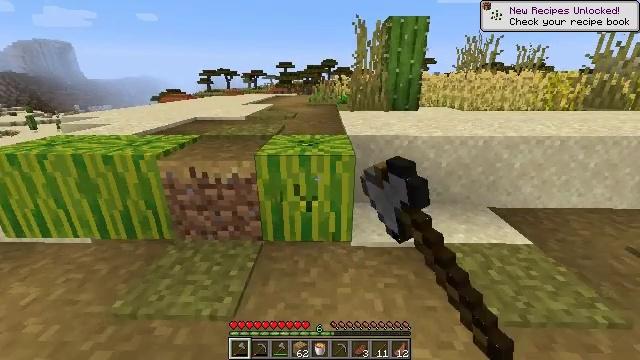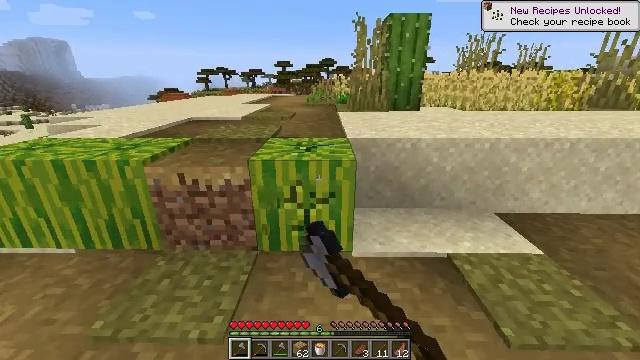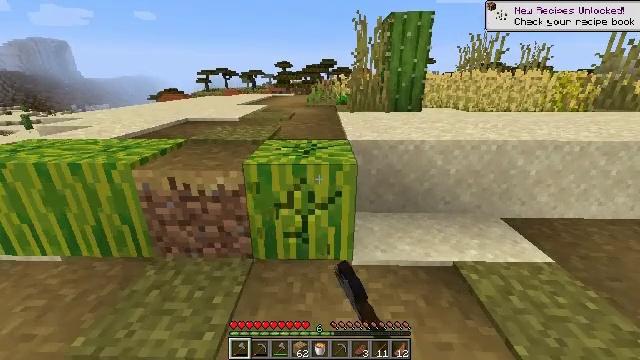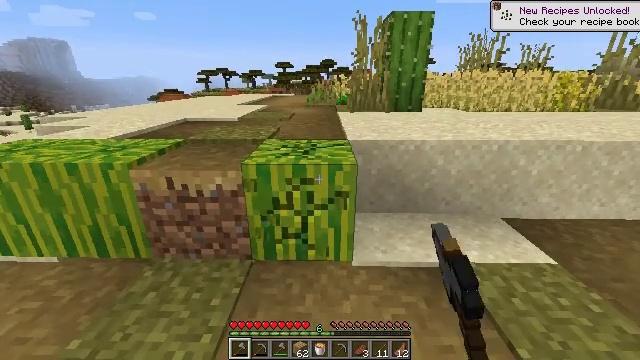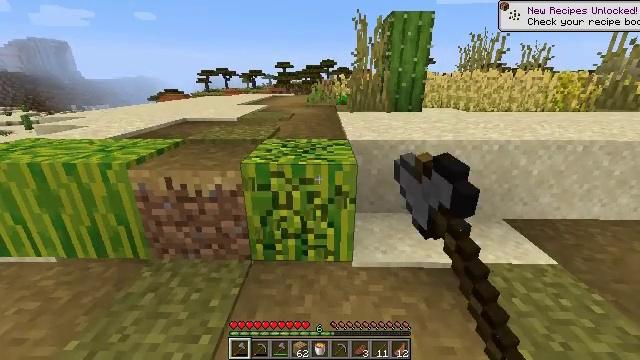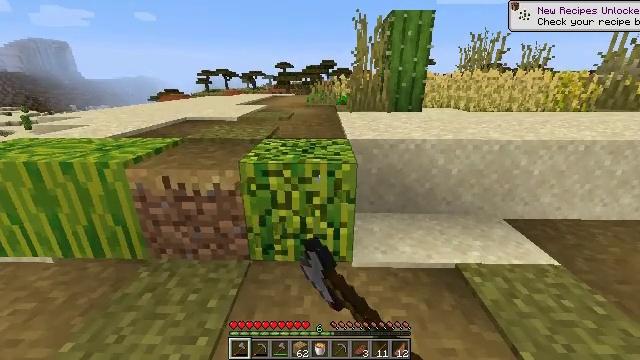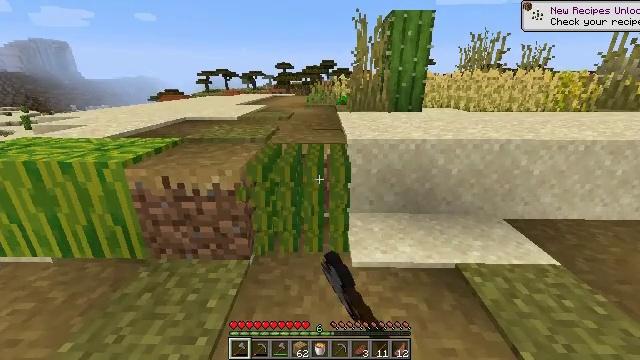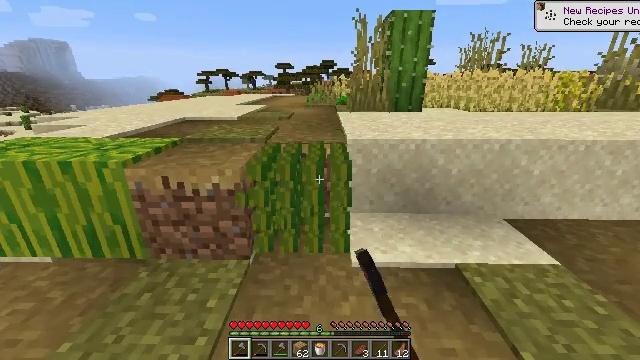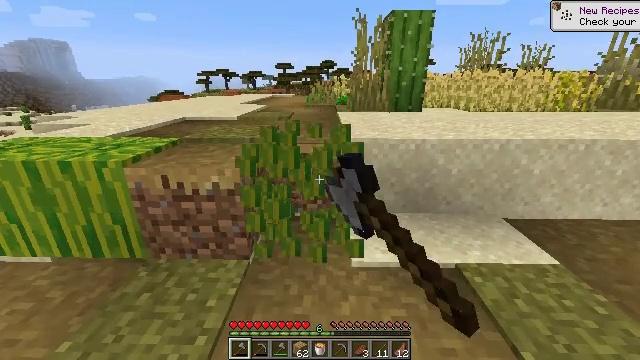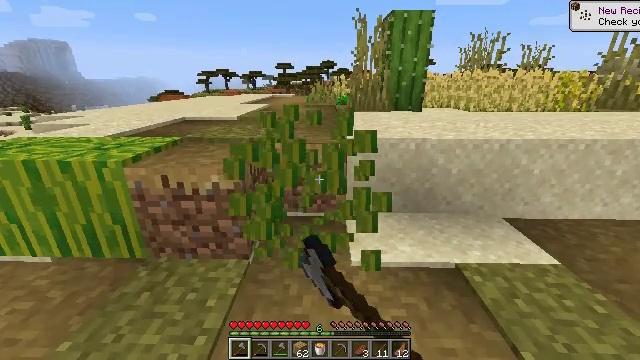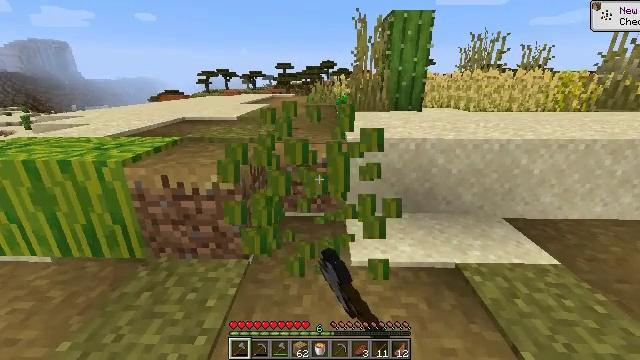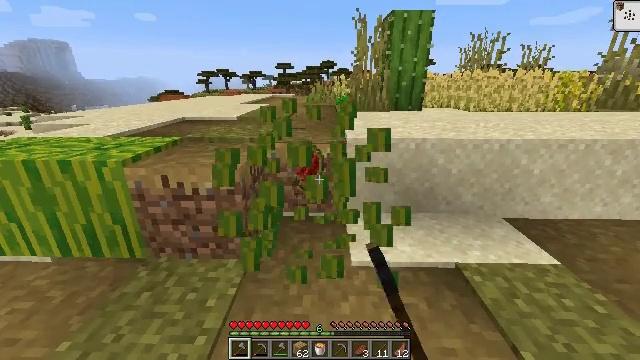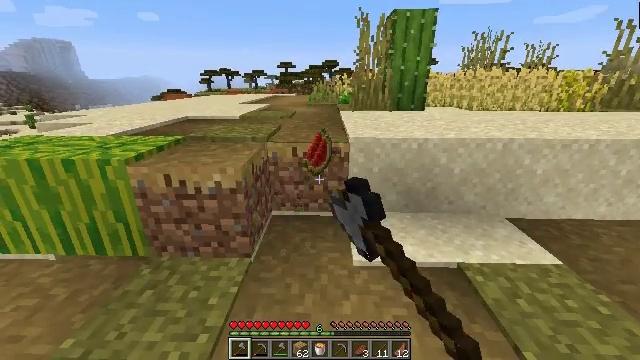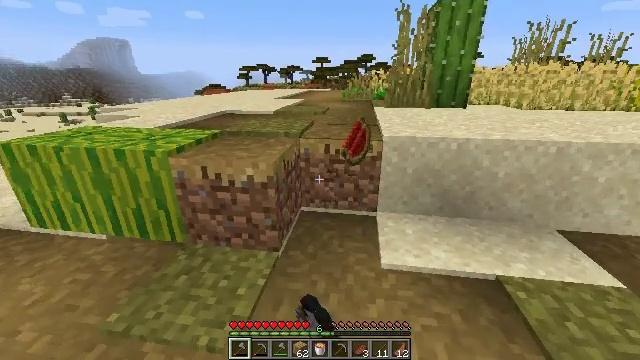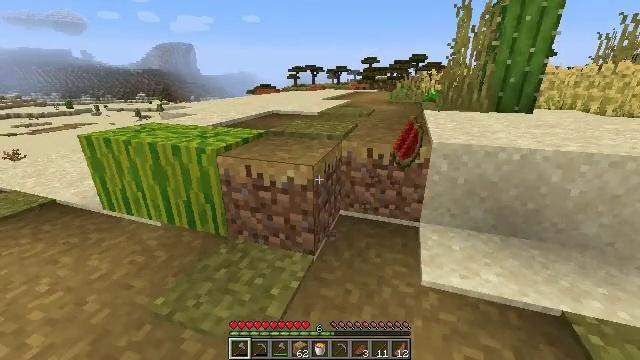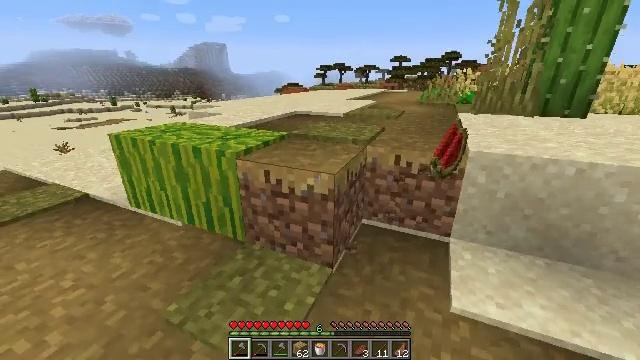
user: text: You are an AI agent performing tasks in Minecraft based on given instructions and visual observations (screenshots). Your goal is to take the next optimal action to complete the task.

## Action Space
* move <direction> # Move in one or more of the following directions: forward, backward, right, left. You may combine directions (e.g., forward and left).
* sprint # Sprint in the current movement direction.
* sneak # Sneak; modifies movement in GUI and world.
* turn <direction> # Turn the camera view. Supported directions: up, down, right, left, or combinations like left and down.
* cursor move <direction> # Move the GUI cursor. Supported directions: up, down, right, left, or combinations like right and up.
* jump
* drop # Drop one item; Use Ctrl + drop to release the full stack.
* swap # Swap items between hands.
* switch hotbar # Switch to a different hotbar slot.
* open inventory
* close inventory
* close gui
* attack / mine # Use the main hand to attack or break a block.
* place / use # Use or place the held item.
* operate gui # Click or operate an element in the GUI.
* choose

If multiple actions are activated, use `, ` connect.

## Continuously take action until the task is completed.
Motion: motion action
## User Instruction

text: Mine a melon block.
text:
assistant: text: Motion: attack / mine
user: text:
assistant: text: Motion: attack / mine
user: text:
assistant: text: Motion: attack / mine
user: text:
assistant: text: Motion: attack / mine
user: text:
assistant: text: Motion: attack / mine
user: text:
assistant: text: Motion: attack / mine
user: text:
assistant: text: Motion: attack / mine
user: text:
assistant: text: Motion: attack / mine
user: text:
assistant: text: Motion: attack / mine
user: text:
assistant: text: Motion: attack / mine
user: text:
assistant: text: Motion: attack / mine
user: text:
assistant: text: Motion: attack / mine
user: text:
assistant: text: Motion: move forward, turn left, attack / mine
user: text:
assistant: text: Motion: move forward, turn left, attack / mine
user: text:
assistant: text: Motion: move forward, turn left
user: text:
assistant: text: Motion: move forward, turn left
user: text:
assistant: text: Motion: move forward
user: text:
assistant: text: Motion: move forward and move right
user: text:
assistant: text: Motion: move forward and move right
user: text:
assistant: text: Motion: move forward and move right
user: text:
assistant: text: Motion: move forward and move right, turn left
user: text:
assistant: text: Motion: move forward and move right, turn left and down
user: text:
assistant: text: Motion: move forward and move right, turn left
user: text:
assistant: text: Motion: move forward, turn left and up
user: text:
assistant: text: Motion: move forward and move left, turn left and up
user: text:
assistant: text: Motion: move forward and move left, turn left
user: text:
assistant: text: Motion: move forward and move left
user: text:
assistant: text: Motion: move forward and move left
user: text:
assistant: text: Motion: move forward and move left, turn right and up, attack / mine
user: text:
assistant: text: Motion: move left, turn right and up, attack / mine